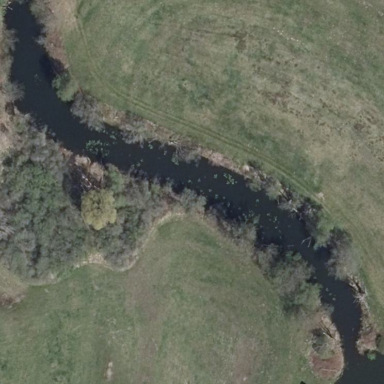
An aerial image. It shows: Natural oxbow water feature.